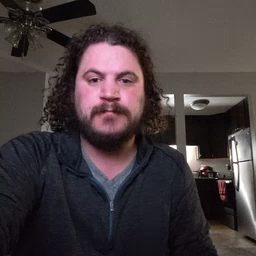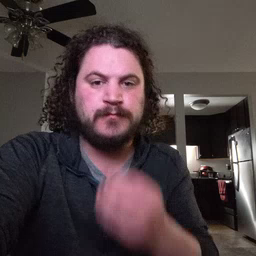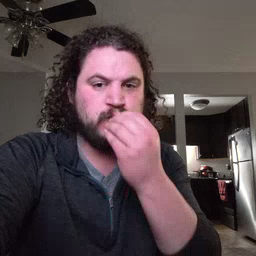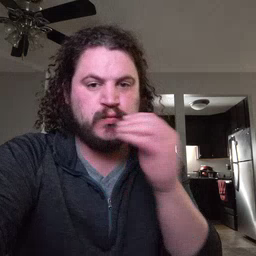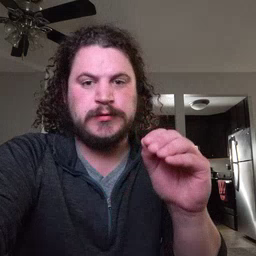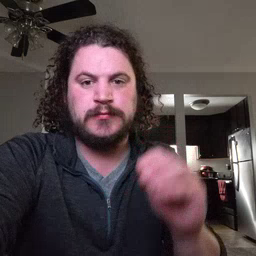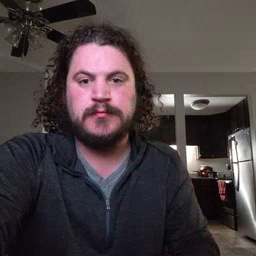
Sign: kiss